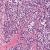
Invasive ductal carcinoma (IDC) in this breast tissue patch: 1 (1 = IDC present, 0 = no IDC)